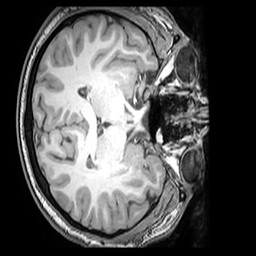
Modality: T1w
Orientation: axial
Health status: healthy
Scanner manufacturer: philips
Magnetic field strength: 3 T
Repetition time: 0.007351 s
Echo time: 0.003269 s